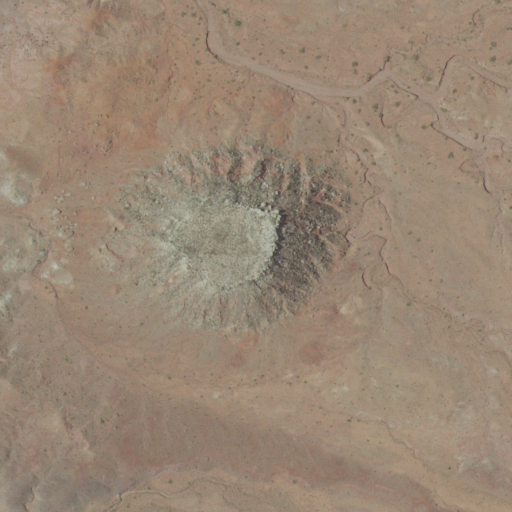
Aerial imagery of mountain in New Mexico named Table Mountain containing only shrub